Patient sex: M
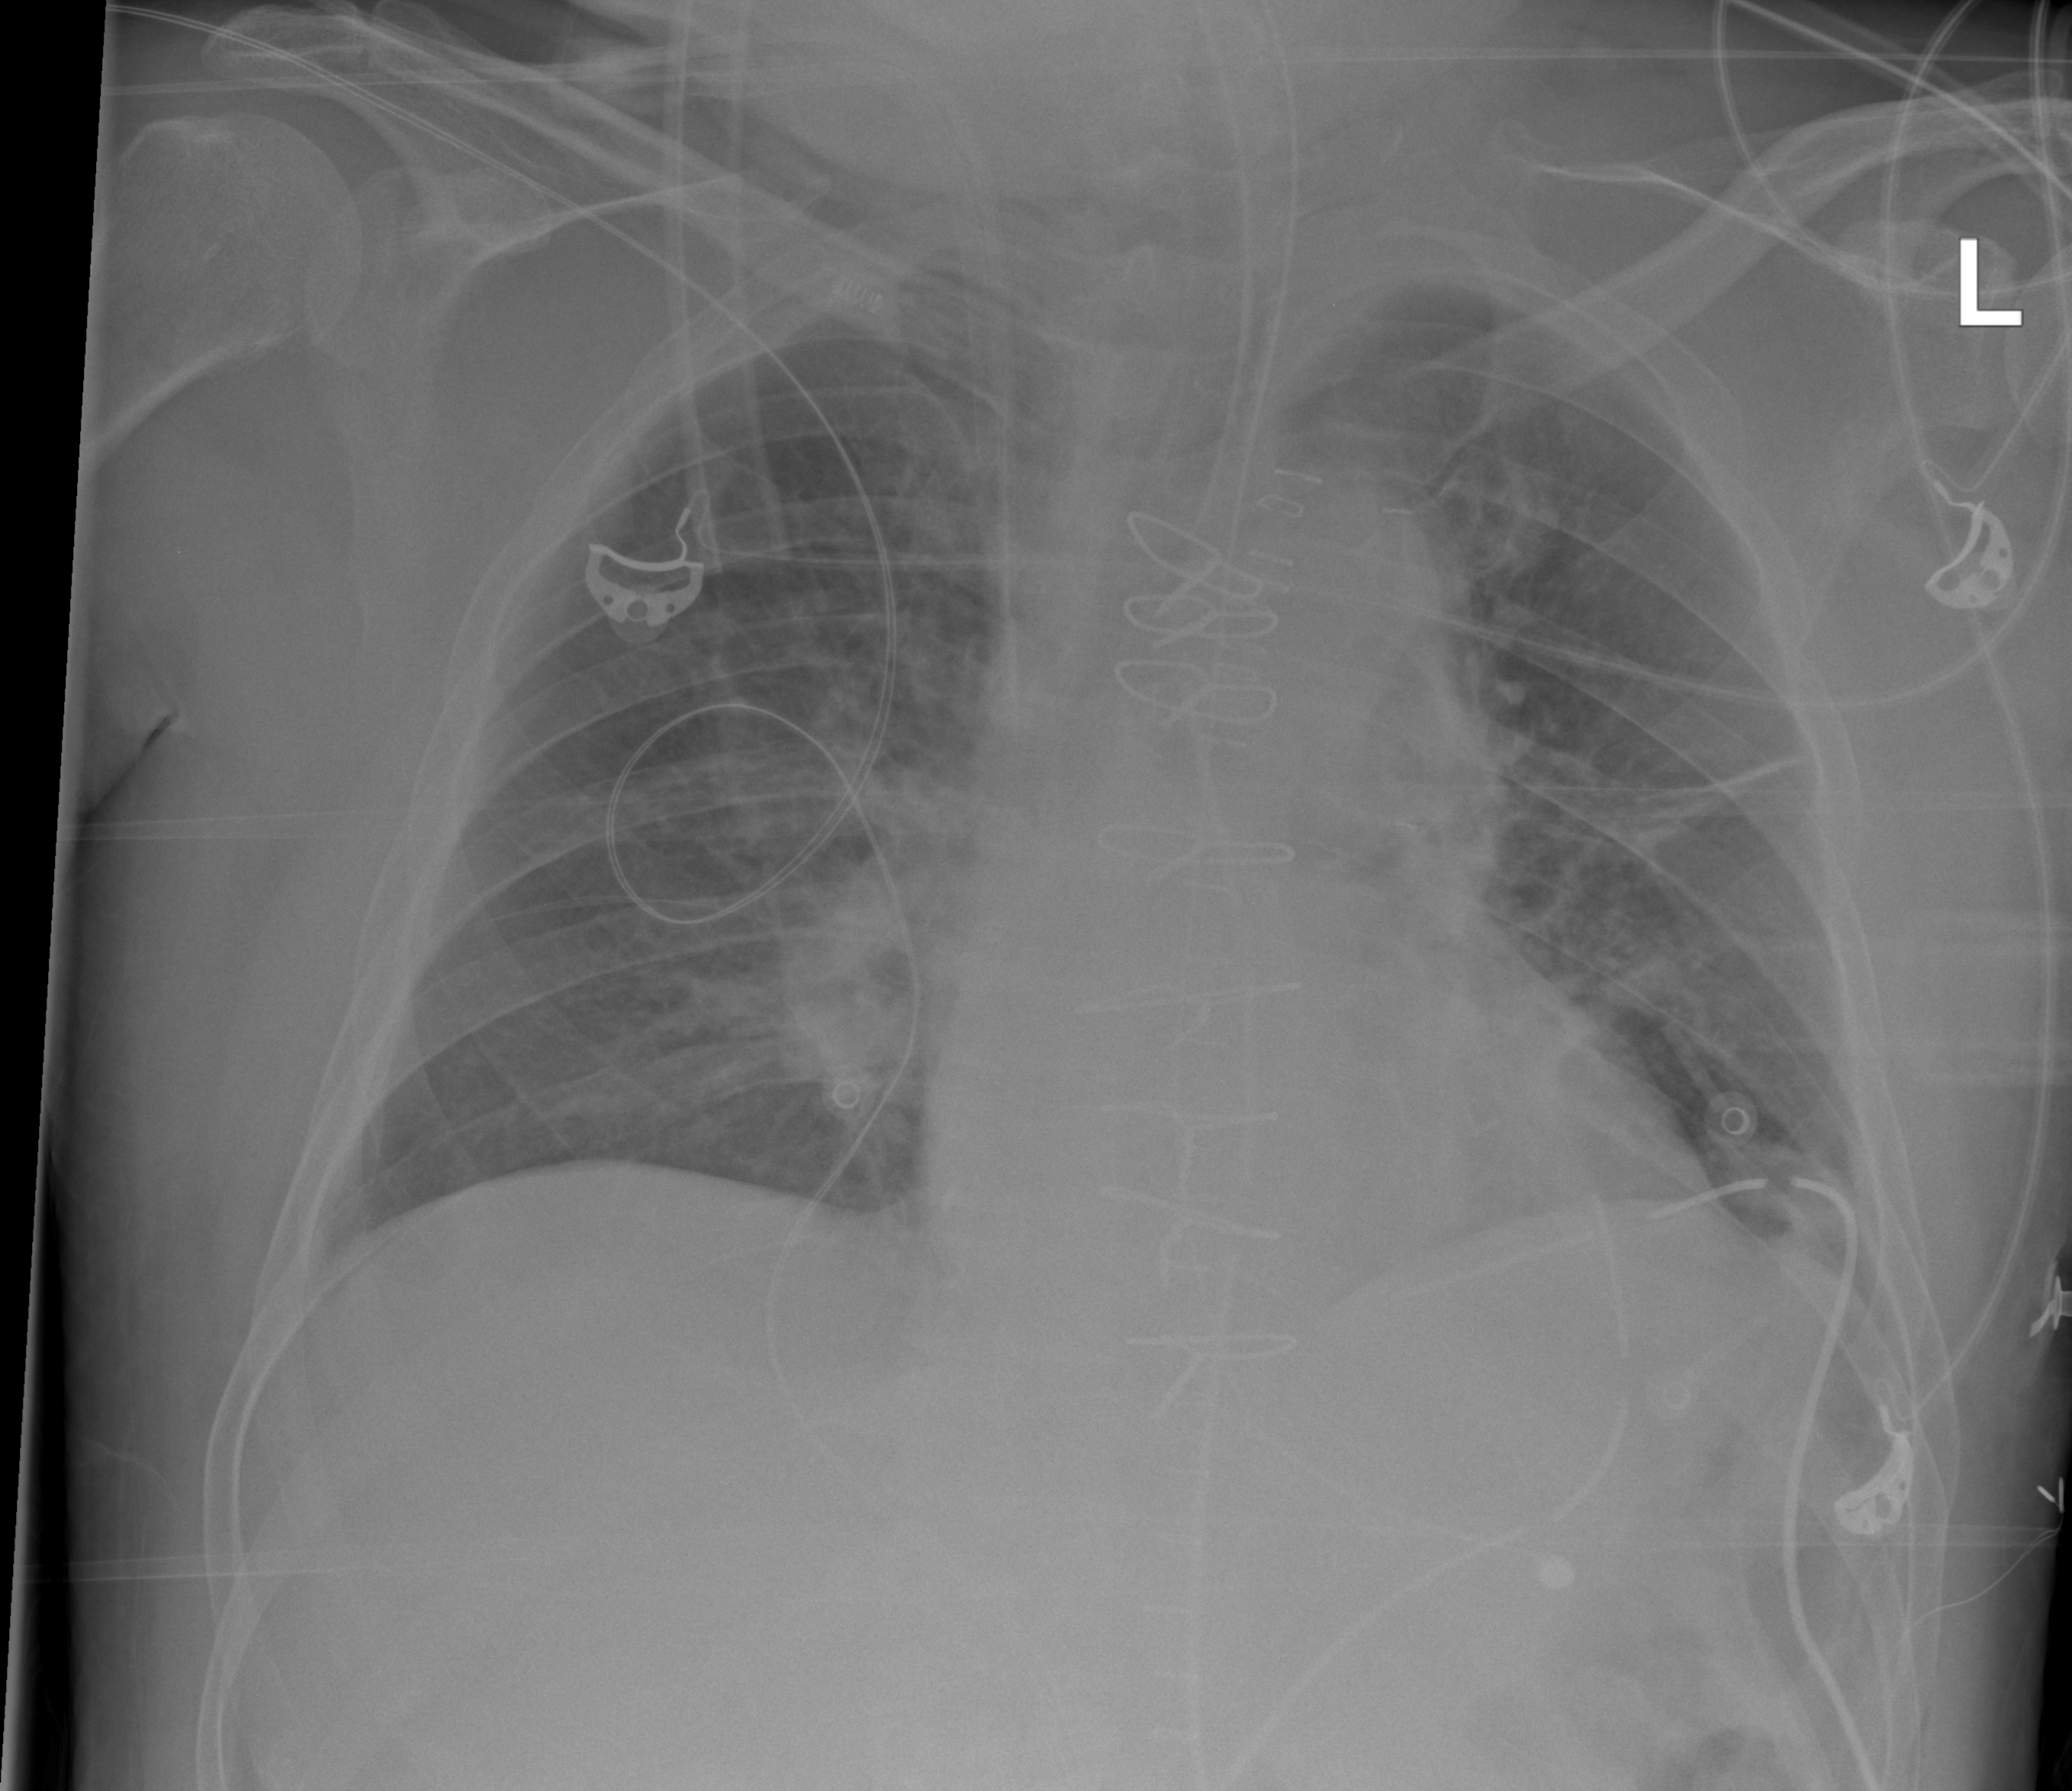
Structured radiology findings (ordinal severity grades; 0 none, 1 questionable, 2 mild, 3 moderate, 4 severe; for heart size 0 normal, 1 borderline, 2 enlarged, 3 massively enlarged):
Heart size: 1
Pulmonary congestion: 2
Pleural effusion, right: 0
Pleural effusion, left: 1
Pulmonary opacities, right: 0
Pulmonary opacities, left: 0
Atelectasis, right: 2
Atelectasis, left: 2